一年级 · 计数
图中一共有（）个正方形。

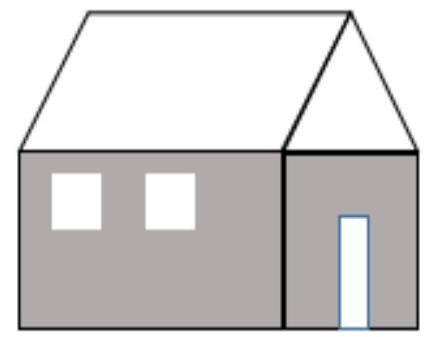
A、 2
B、 3
C、 4

答案: A
解析: 解A; 两个白色的 “窗户”是正方形。